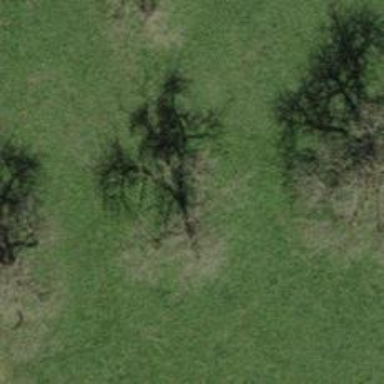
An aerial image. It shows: Beautiful tree in nature.